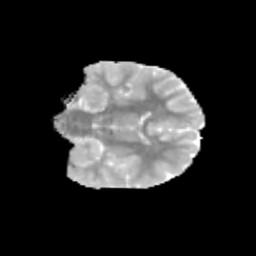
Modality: MD
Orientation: coronal
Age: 9
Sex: male
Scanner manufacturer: siemens
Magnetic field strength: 3 T
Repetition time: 3.8 s
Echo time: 0.07 s